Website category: university
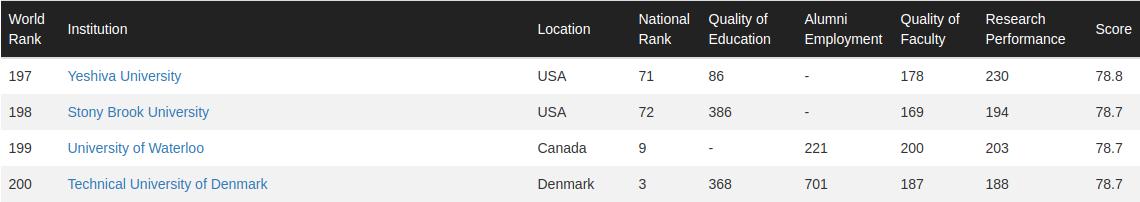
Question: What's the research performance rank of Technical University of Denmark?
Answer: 188

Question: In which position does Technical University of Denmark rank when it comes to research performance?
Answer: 188

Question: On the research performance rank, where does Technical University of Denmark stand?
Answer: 188

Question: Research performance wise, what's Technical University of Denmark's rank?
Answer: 188

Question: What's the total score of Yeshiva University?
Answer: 78.8

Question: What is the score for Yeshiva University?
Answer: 78.8

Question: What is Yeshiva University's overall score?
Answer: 78.8

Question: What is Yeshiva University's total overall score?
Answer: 78.8

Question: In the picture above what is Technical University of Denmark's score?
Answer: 78.7

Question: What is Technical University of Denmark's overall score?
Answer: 78.7

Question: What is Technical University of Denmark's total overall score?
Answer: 78.7

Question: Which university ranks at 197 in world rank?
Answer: Yeshiva University

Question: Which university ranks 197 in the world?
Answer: Yeshiva University

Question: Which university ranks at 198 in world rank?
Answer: Stony Brook University

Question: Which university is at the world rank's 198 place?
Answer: Stony Brook University

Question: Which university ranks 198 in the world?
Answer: Stony Brook University

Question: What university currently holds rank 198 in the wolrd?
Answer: Stony Brook University

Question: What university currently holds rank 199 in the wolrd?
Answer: University of Waterloo

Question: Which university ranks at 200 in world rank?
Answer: Technical University of Denmark

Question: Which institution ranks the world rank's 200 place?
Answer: Technical University of Denmark

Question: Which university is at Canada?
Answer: University of Waterloo

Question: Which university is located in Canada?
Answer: University of Waterloo

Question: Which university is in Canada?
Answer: University of Waterloo

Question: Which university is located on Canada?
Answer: University of Waterloo

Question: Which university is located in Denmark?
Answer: Technical University of Denmark

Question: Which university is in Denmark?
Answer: Technical University of Denmark

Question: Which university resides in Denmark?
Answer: Technical University of Denmark

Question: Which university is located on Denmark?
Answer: Technical University of Denmark

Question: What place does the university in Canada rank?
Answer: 199

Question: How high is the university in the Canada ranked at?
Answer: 199

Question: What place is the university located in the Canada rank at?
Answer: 199

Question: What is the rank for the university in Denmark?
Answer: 200

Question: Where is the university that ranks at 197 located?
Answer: USA

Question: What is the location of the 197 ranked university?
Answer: USA

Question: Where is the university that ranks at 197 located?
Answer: USA

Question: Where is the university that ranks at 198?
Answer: USA

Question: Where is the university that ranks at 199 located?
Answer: Canada

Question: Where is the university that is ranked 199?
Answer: Canada

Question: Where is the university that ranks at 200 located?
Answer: Denmark

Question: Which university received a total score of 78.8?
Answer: Yeshiva University

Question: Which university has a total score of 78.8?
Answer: Yeshiva University

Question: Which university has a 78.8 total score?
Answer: Yeshiva University

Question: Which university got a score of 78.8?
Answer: Yeshiva University